Question: ## Okay so i found what was wrong, it was in the sql convert function. I was converting to varchar(30) when it was supposed to be nvarchar(30). To see the difference. What is the difference between varchar and nvarchar?
I guess this might be a silly question but i can't seem to be able to remove some sort of space from a string returned by this function. I guess the first real question is why is this function returning a string like this "1 2 3 4 5 6 7 8 9" when we're saving to the database like this "<PHONE>". Second question is why something like this
'''
Replace("1 2 3 4 5 6 7 8 9","\p{Zs}","")
'''
or
'''
Replace("1 2 3 4 5 6 7 8 9"," ","")
'''
Is not working, i have a feeling its because of the characters inbetween look like spaces but are not.

'''
Private Shared Function GetEncryptedPmtField(lhID As Integer, accountId As Integer, fieldName As String)
Dim openKeyCmd = String.Format("OPEN SYMMETRIC KEY somekey DECRYPTION BY PASSWORD = '{0}'", ConfigurationManager.AppSettings("Somethingsomething"))
Const closeKeyCmd As String = "CLOSE SYMMETRIC KEY somekey"
Dim command As New SqlCommand()
command.Connection = New SqlConnection(ConfigurationManager.ConnectionStrings("Something").ConnectionString)
command.CommandType = CommandType.Text
command.CommandText = String.Format("{0} SELECT convert(varchar(30),decryptbykey({1}) FROM paymentacct WHERE lh_id = @lhid AND id = @id ; {2}", openKeyCmd, fieldName, closeKeyCmd)
command.Parameters.AddRange({New SqlParameter With {.ParameterName = "lhid", .Value = lhID}, New SqlParameter With {.ParameterName = "id", .Value = accountId}})
command.Connection.Open()
Dim baNum = command.ExecuteScalar().ToString()
command.Connection.Close()
Return baNum
End Function
'''
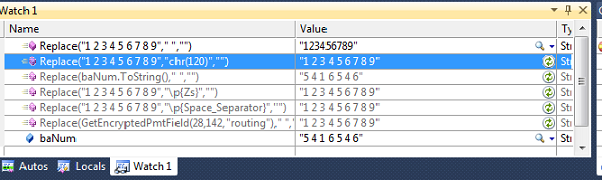
Answer: Thank you everyone for the help, here is the fix.
So, the issue was in the type I was converting the encrypted field to. I was using varchar instead of nvarchar.
'''
SELECT convert(varchar(30),decryptbykey(keyname) FROM paymentacct
'''
to
'''
SELECT convert(nvarchar(30),decryptbykey(keyname)) FROM paymentacct
'''
Note the varchar -> nvarchar change in the convert function